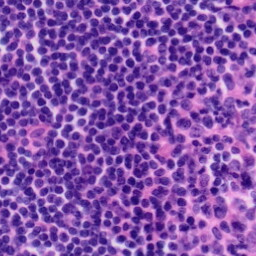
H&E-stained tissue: Tonsil